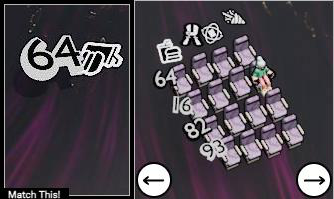
Task: seats
Answer: no